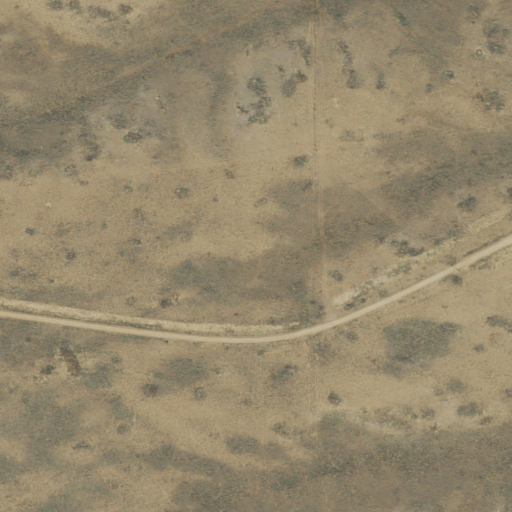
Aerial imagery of cliff(s) in Colorado named Cape Horn containing shrub and open development